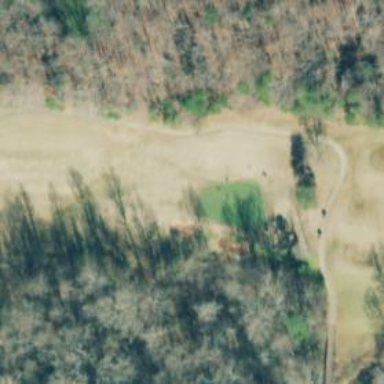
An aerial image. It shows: View of golf hole.